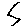
Label: zigzag